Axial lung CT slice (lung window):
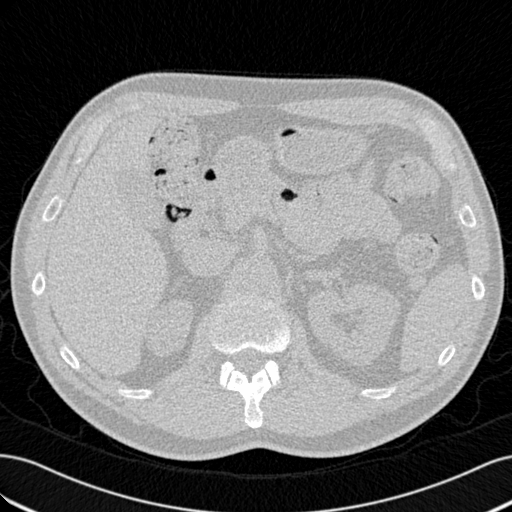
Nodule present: no